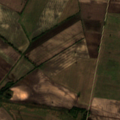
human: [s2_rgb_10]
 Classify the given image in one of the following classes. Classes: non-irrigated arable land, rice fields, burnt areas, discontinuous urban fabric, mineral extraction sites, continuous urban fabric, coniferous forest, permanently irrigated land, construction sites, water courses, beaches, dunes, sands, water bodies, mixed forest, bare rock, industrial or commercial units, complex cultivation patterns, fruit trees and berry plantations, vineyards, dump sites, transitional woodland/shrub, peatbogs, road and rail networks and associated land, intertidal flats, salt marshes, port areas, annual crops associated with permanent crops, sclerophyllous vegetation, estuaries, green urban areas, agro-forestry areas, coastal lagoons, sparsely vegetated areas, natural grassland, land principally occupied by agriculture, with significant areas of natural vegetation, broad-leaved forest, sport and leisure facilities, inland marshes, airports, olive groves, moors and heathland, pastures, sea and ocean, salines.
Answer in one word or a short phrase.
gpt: non-irrigated arable land